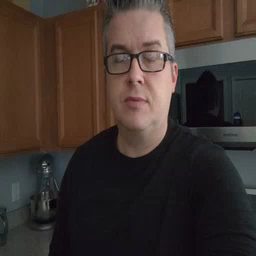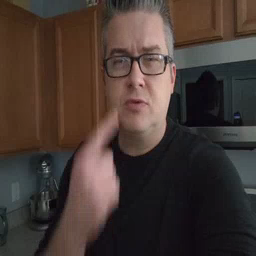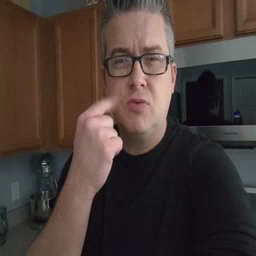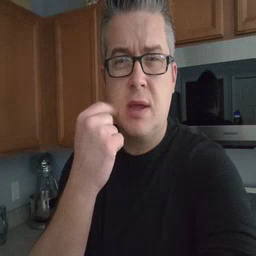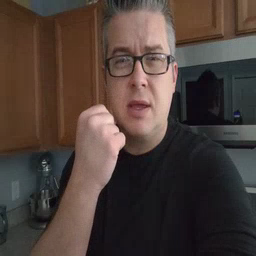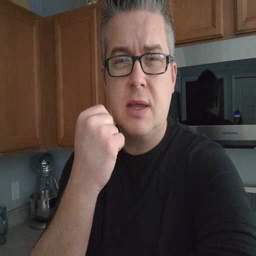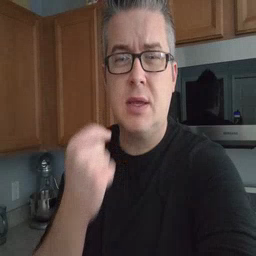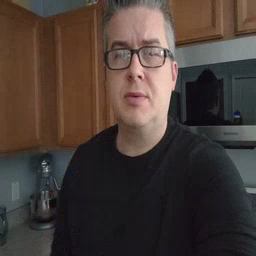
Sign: cry